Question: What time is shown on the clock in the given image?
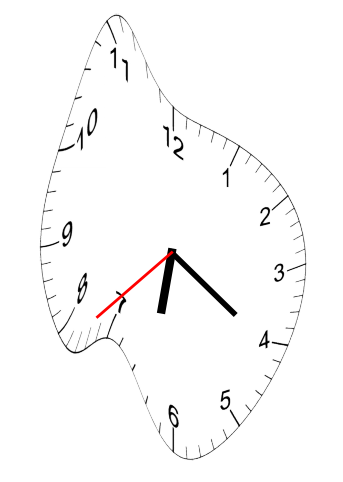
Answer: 06:20:38